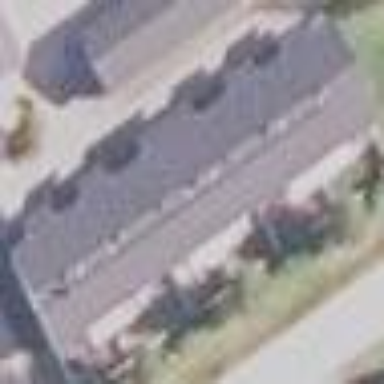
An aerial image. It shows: Terrace building.